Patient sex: F
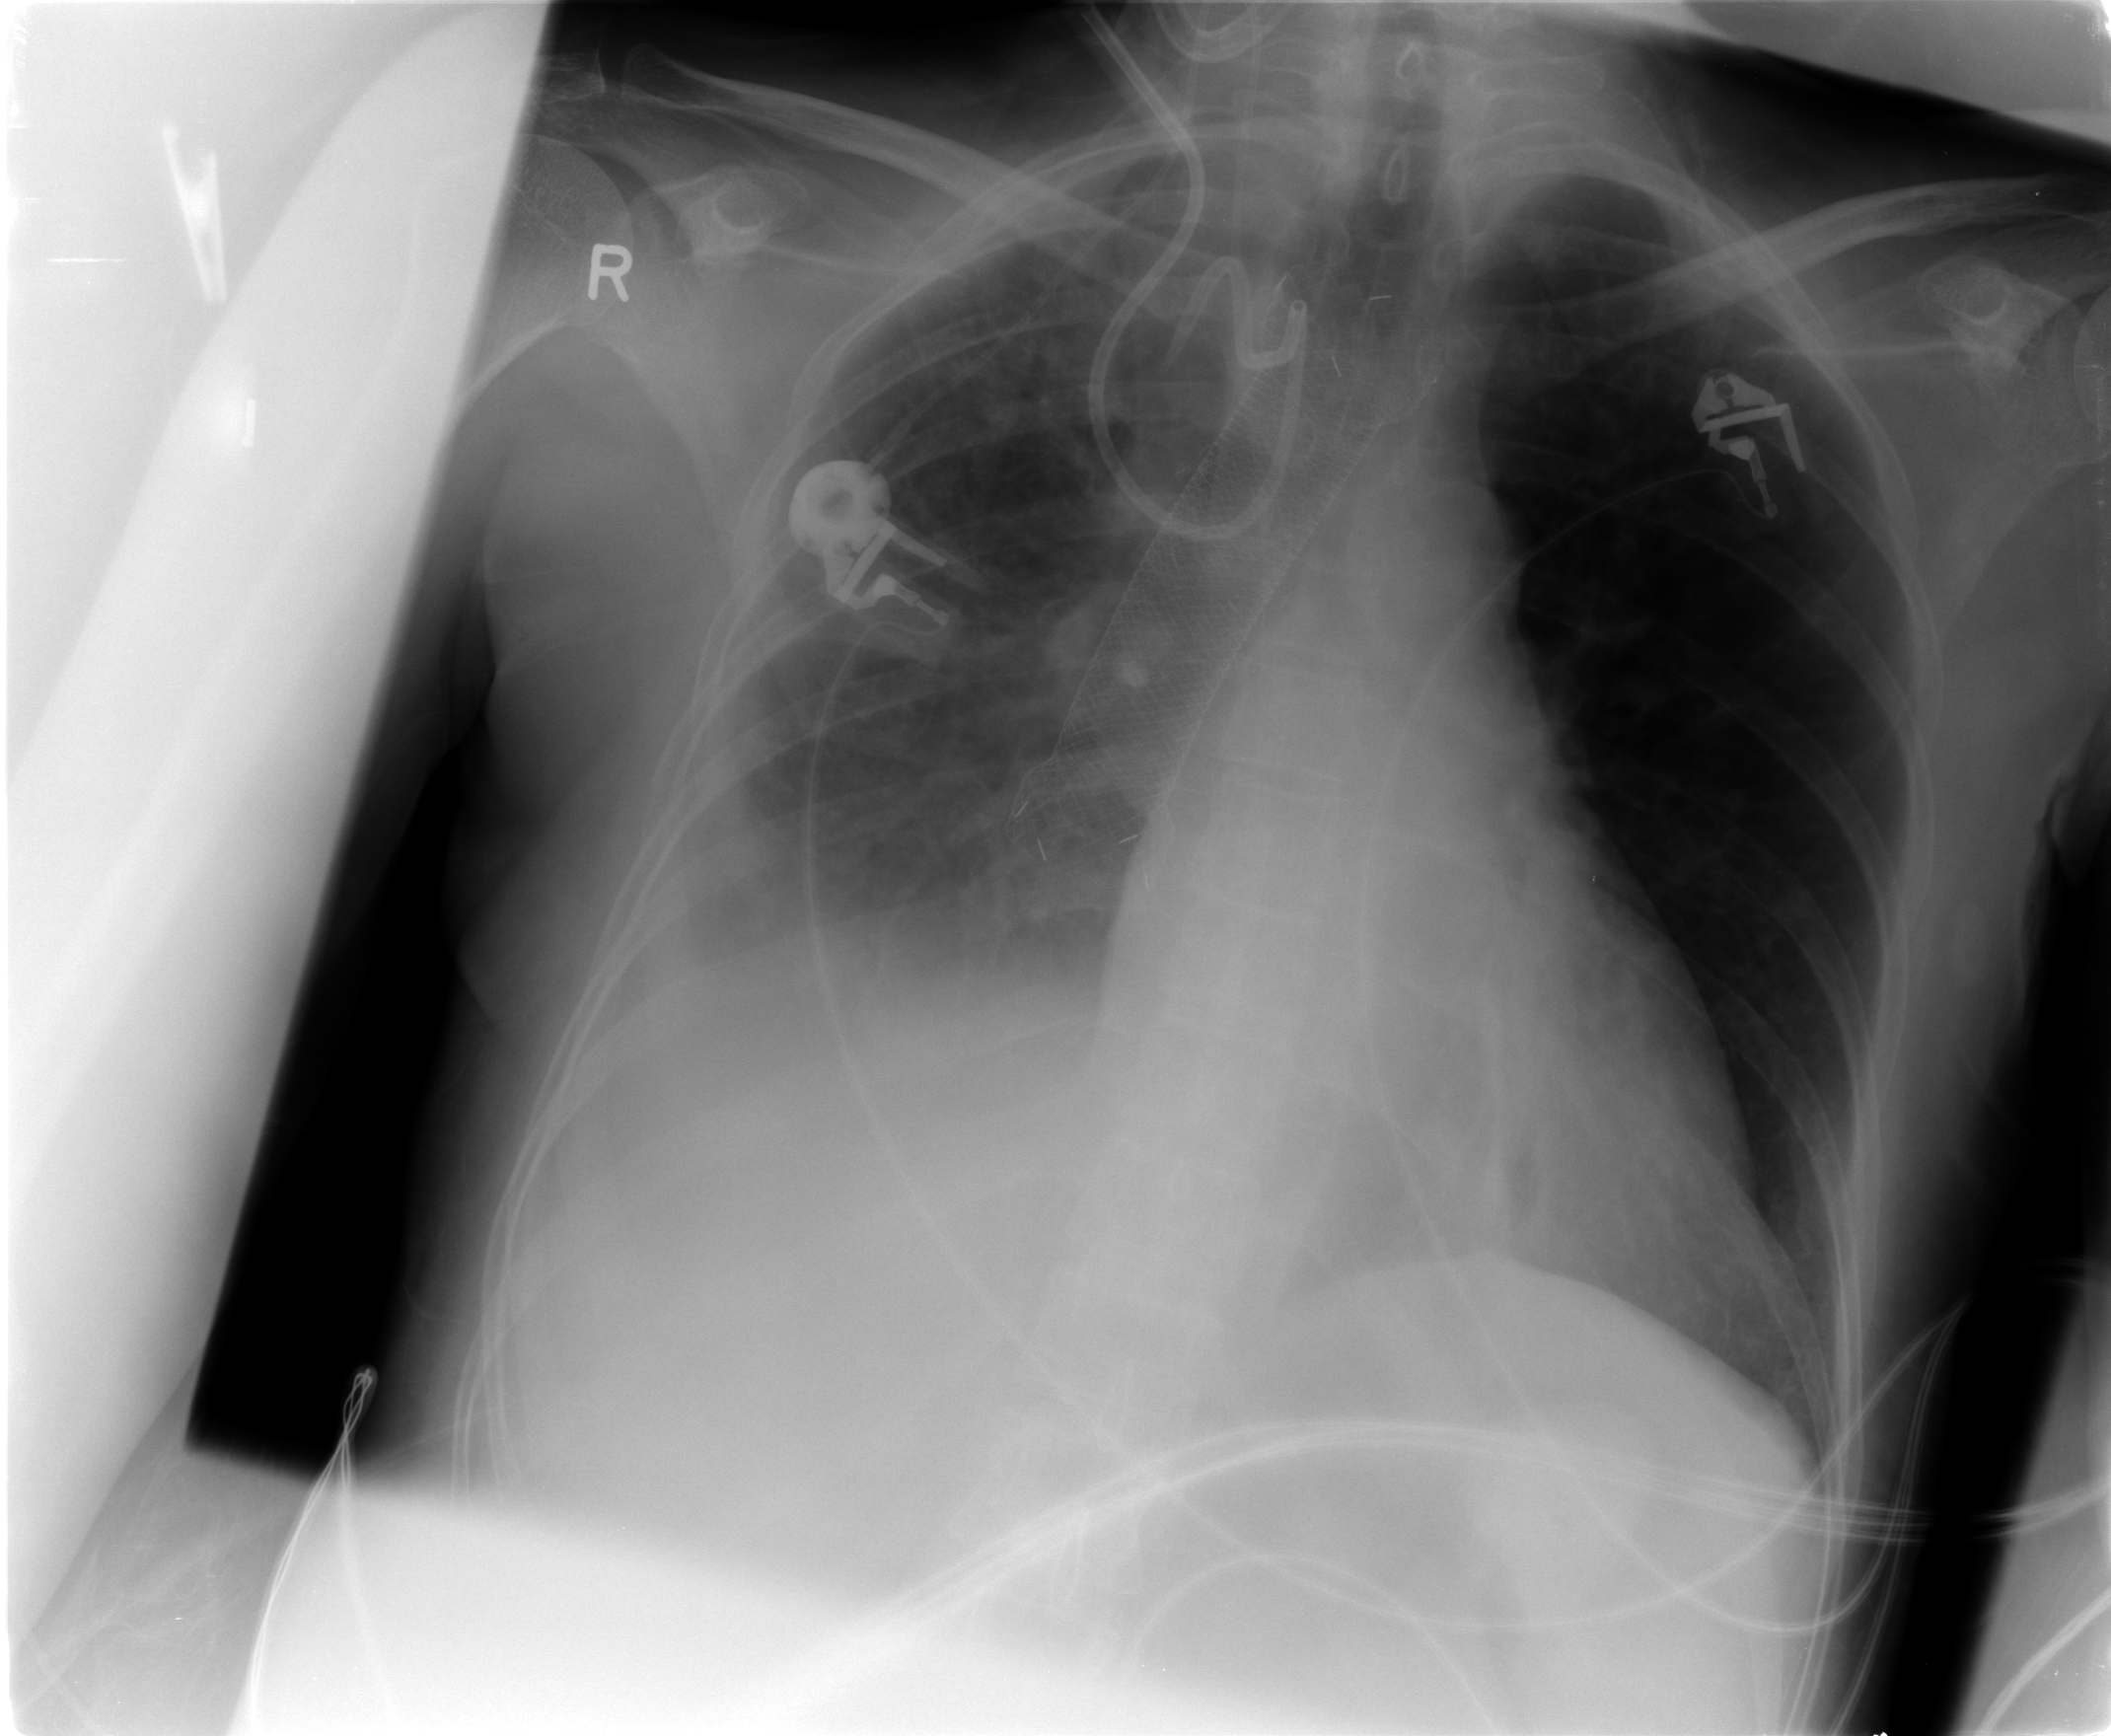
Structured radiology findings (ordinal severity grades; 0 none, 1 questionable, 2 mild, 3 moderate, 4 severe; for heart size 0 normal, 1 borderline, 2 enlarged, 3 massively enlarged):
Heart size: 2
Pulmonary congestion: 0
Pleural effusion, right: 3
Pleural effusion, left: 0
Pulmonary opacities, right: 2
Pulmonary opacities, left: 0
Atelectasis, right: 2
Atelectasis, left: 0